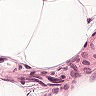
Metastatic tissue present: no